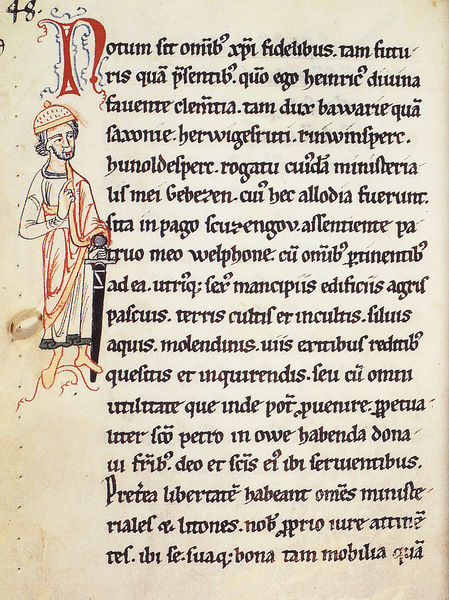
Titel: Wiesenauer Güterverzeichnis (Acta S. Petri in Augia)
Institution: St. Gallen, Kantonsbibliothek (Vadiana)
Schlagwörter: blau, hand, mann, umhang, weiß, geste, grau, hut, orange, schwarz, blick, rot, alt, bart, mütze, bibel, falten, gesicht, stehen, hügel, gewand, haare, mantel, saum, schrift, könig, zeigefinger, griff, tusche, buch, linie, druck, seite, schwert, text, buchstaben, soldat, helm, ritter, buchseite, knauf, mittelalter, heiliger, tunika, fraktur, handschrift, latein, initial, buchmalerei, majuskel, versalie, manuskript, schwerrt, sschwert, n, 48, notum, bona, norum